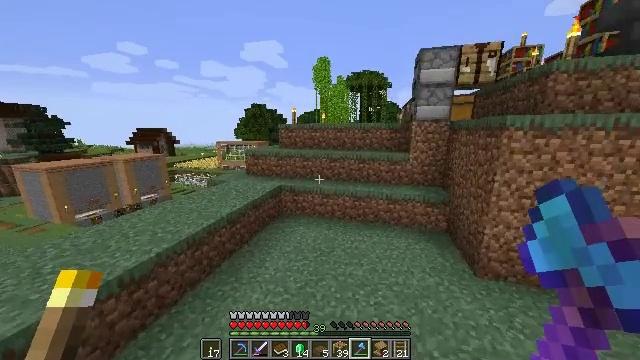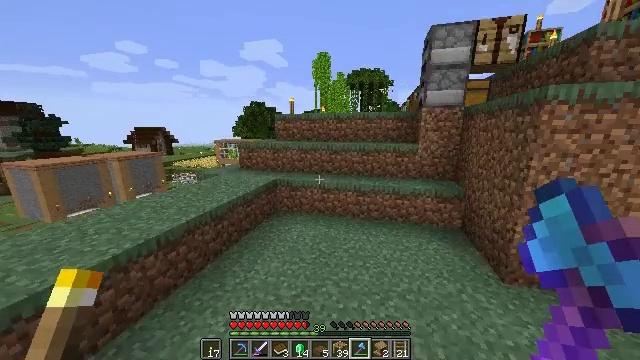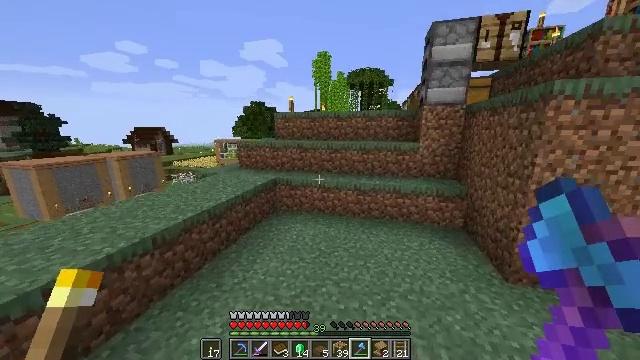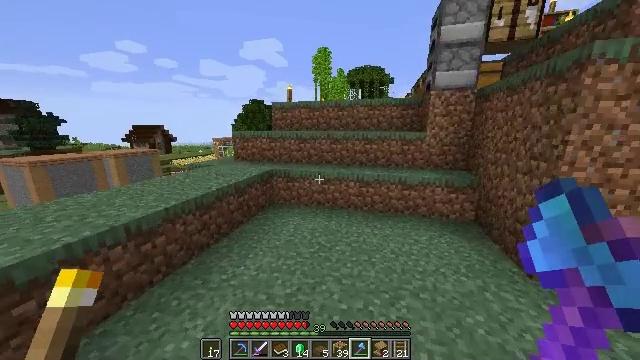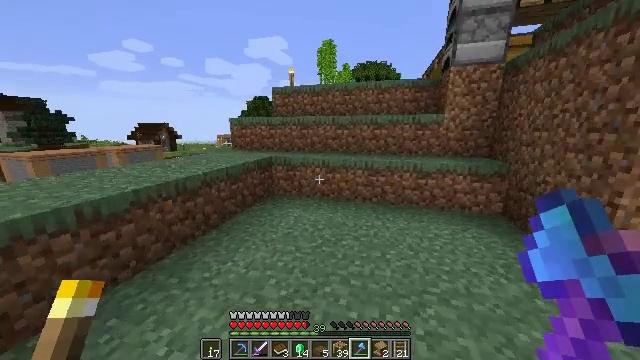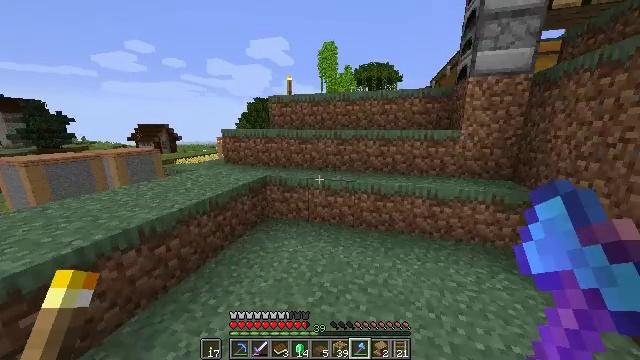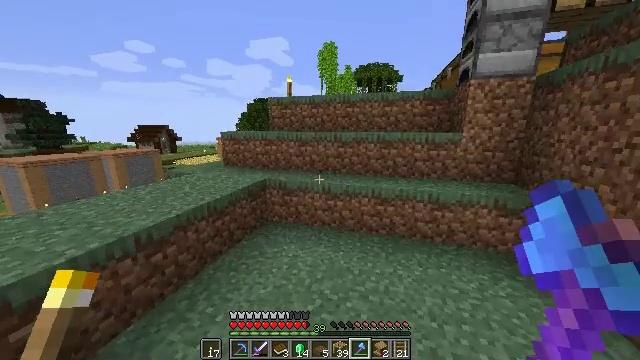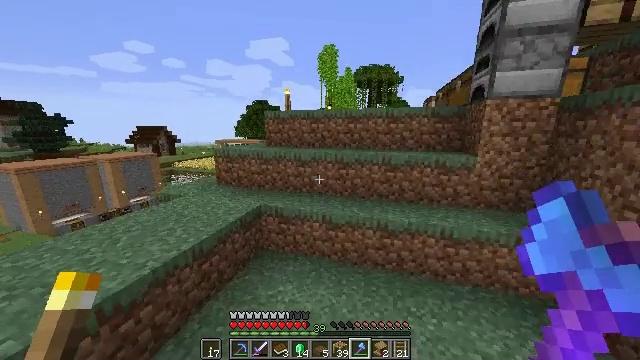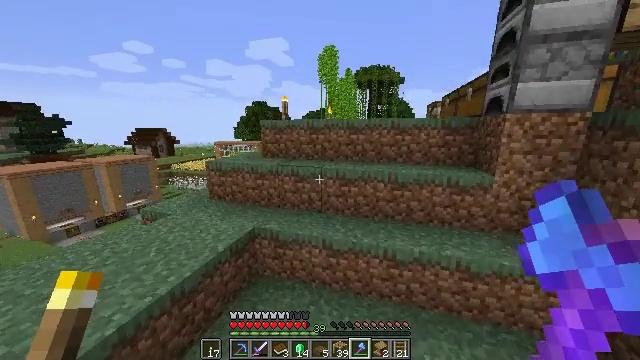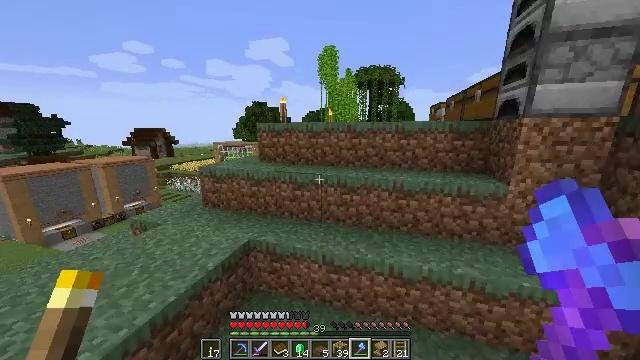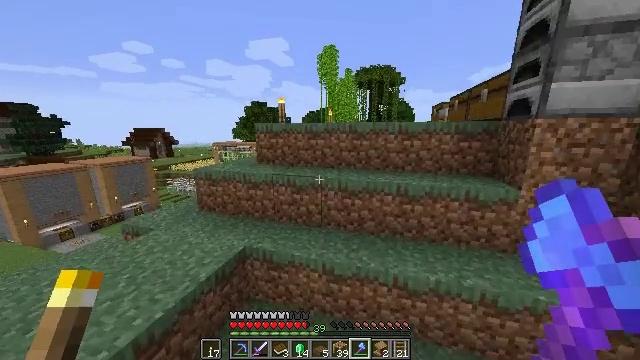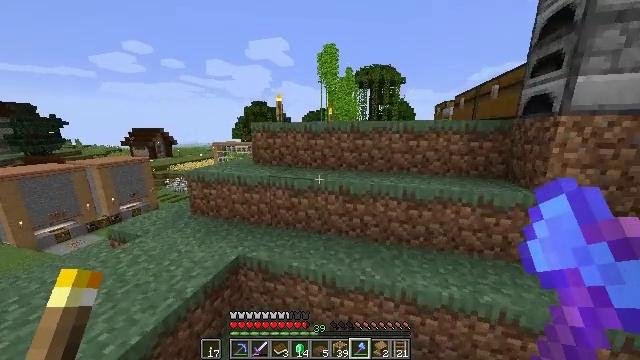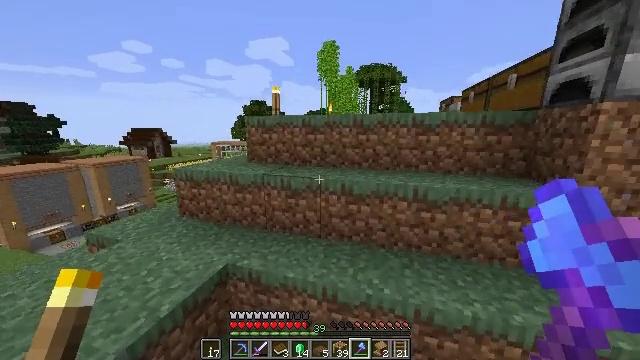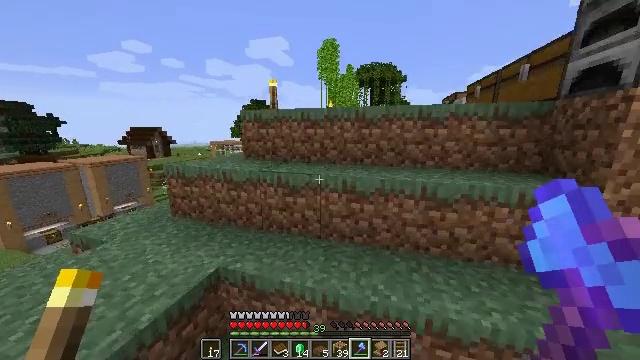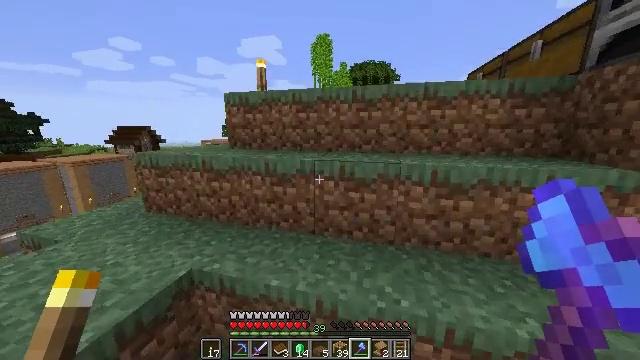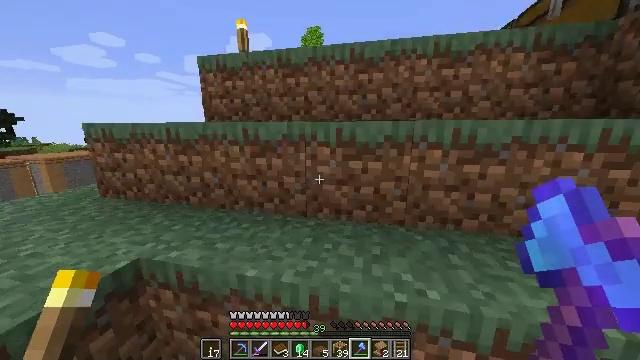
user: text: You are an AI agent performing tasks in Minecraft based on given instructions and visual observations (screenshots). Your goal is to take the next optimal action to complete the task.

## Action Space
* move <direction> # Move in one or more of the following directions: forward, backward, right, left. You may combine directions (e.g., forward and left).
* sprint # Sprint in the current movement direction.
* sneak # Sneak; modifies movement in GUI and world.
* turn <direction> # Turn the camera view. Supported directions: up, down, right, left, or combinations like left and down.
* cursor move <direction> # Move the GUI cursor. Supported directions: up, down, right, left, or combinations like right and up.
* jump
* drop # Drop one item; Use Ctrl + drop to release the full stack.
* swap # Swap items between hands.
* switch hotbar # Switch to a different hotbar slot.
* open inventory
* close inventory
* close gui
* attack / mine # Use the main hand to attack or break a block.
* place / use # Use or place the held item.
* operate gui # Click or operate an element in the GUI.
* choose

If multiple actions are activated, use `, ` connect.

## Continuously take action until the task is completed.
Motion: motion action
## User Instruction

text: Reclaim the spruce slab for later use.
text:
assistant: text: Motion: move forward, jump
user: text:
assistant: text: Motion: move forward, jump
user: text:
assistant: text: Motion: move forward, jump
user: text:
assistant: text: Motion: move forward, sprint, turn left, jump
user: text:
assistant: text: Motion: move forward, sprint, jump
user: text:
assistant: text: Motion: move forward, sprint, jump
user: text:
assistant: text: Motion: move forward, jump
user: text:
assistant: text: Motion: move forward, jump
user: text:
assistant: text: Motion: move forward, jump
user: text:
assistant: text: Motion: move forward, jump
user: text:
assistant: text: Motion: move forward, jump
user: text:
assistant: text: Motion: move forward, jump
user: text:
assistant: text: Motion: move forward, jump
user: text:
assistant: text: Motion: move forward, turn right, jump
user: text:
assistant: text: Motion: move forward, turn right, jump
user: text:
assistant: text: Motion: move forward, sprint, turn right, jump
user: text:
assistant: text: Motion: move forward, sprint, turn right, jump
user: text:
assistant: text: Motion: move forward, sprint, turn right, jump
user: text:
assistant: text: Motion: move forward, jump
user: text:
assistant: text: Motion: move forward, jump
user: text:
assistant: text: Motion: move forward, jump
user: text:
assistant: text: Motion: move forward, jump
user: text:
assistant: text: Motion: move forward, jump
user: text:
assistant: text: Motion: move forward, jump
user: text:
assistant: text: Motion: move forward, sprint, jump
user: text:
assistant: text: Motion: move forward, sprint, jump
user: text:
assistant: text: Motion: move forward, sprint, jump
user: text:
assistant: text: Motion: move forward, jump
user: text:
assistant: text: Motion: move forward, jump
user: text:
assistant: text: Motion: move forward, turn right, jump